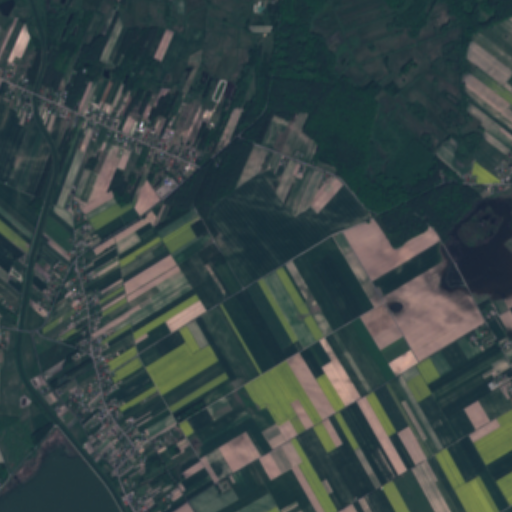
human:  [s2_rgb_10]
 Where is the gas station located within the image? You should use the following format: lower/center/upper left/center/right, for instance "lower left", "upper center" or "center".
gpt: The gas station is located in the center left of the image.
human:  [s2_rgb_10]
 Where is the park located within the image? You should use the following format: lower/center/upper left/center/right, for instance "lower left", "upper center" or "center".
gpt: The park is located in the lower left of the image.
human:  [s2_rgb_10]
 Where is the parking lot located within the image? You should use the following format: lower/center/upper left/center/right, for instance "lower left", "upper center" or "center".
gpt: The parking lot is located in the center left of the image.
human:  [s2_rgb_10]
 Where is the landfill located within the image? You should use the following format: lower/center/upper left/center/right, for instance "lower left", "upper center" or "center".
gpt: There is no landfill in the image.